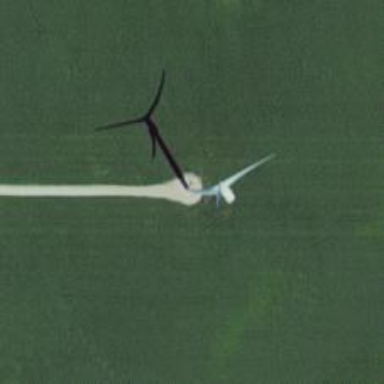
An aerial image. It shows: Wind generator powered by wind. The generator type is horizontal axis and it uses wind turbines.